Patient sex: M
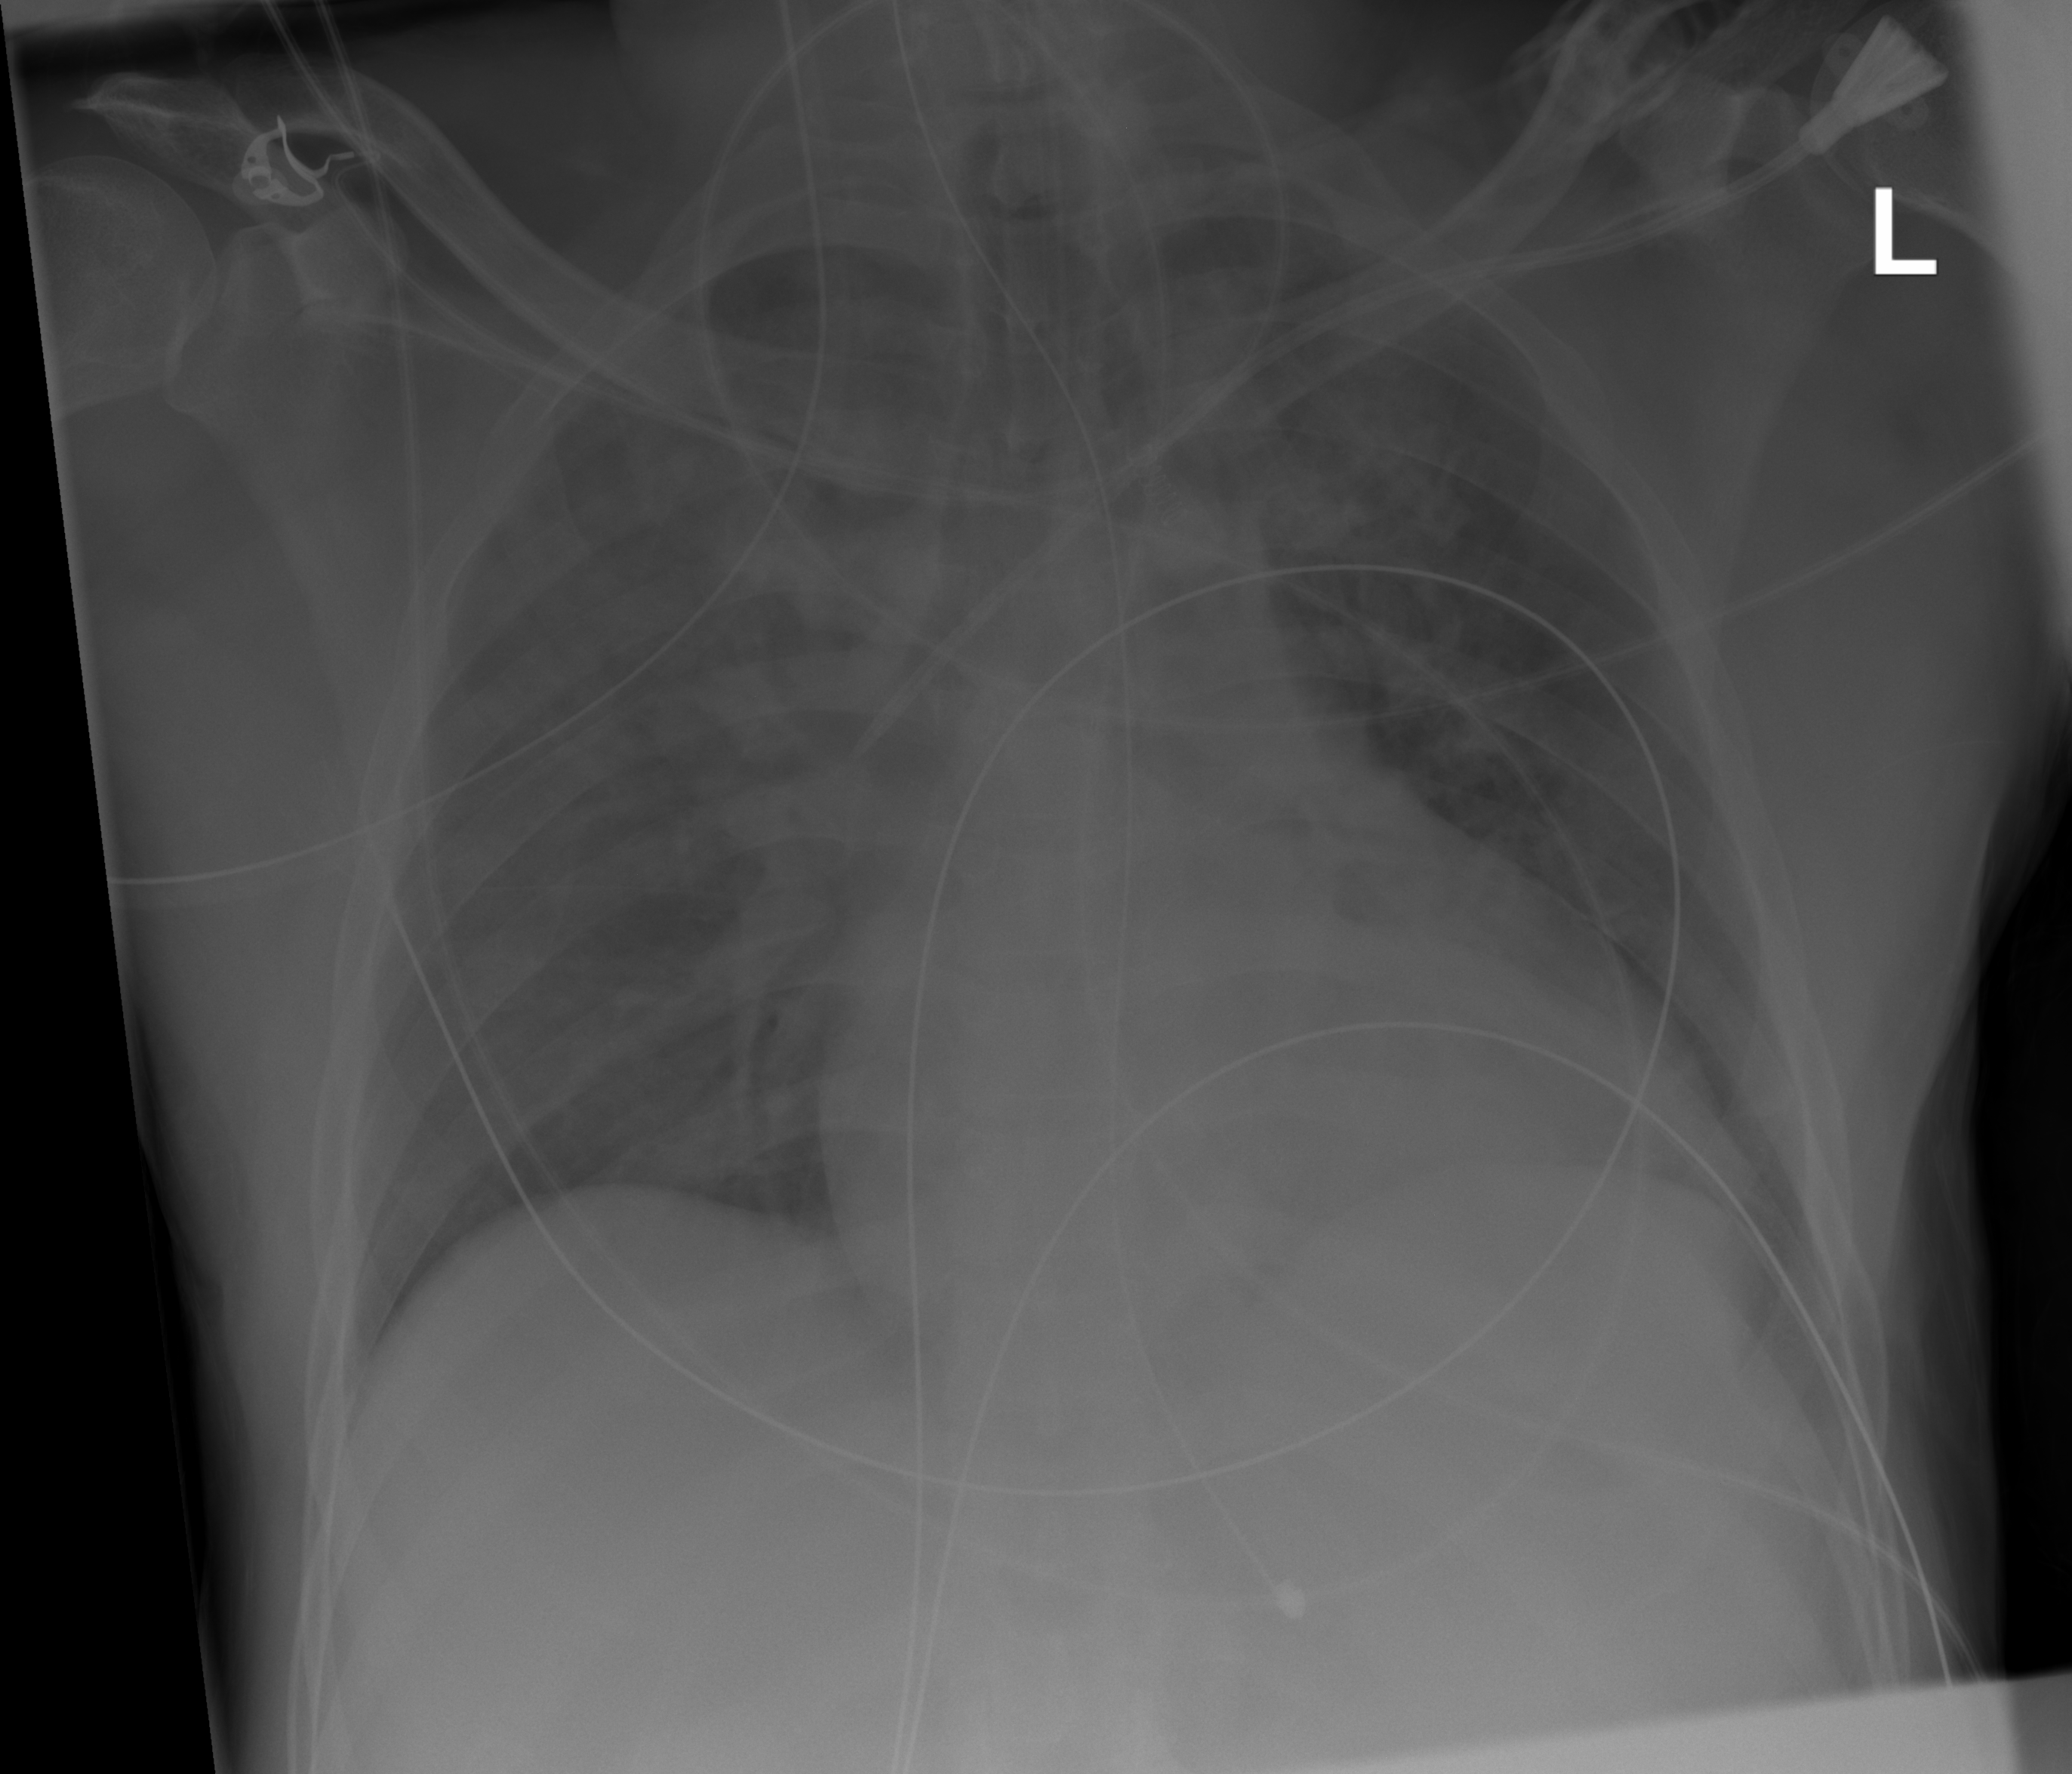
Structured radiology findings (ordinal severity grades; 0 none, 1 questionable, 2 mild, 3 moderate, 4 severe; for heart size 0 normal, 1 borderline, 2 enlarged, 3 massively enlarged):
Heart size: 2
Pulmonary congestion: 0
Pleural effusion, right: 2
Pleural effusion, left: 1
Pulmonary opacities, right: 3
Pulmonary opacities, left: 2
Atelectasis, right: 3
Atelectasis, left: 0